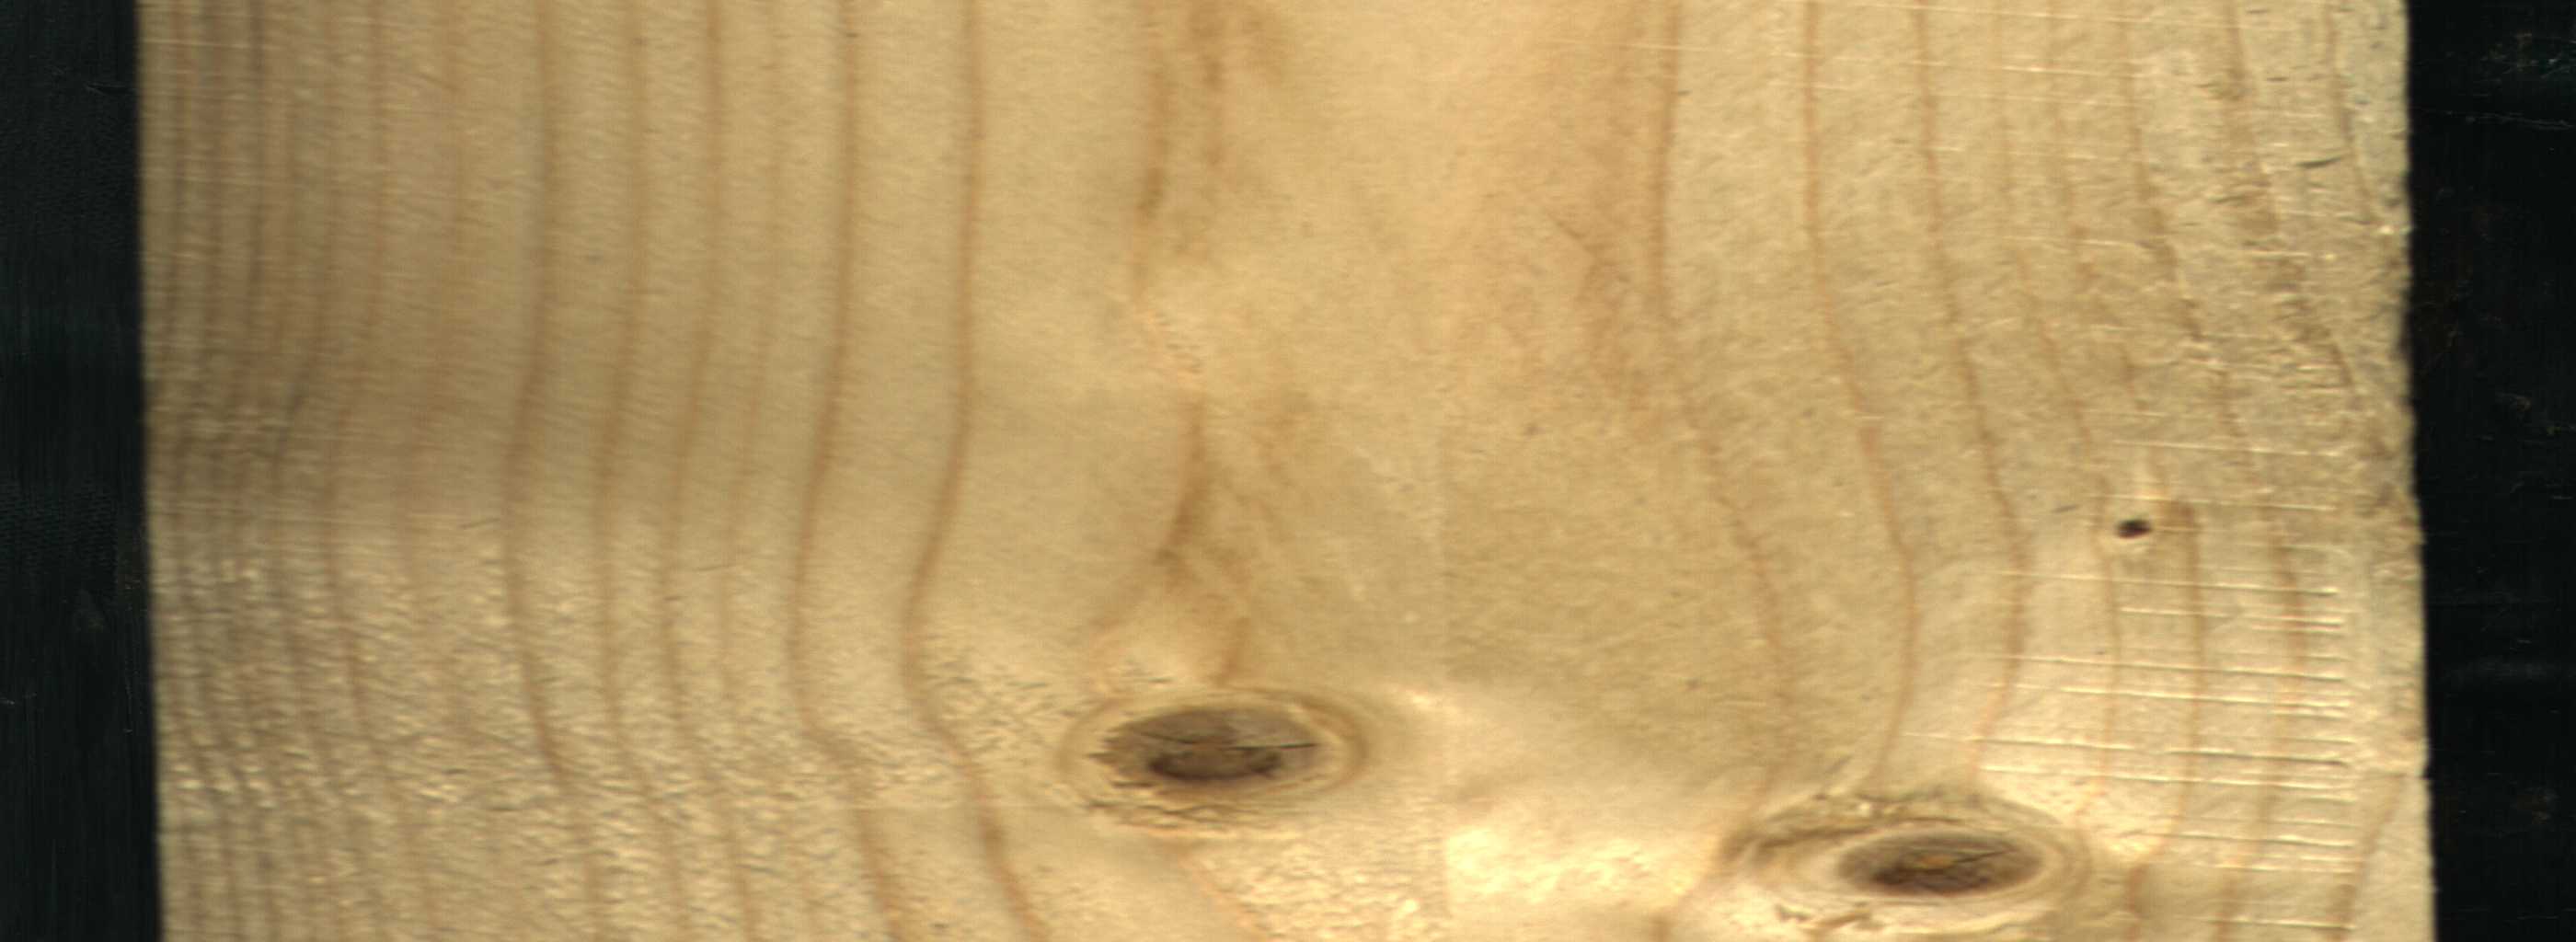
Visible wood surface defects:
Dead_Knot
Live_Knot
Live_Knot